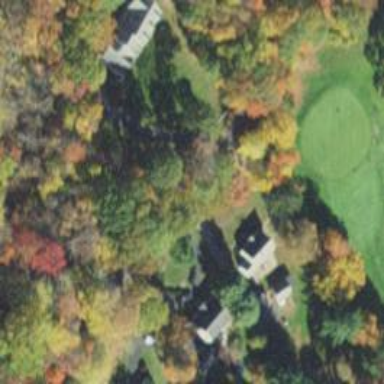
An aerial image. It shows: Driveway.